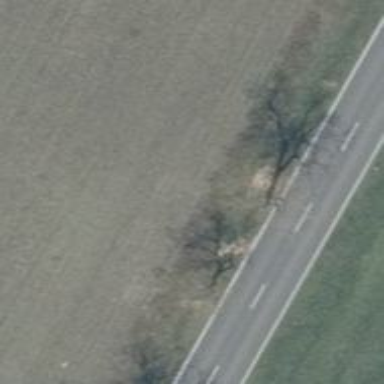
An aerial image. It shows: Beautiful avenue lined with deciduous broadleaved trees.